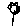
Label: flower